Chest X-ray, AP view. Patient: 52 years old, sex M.
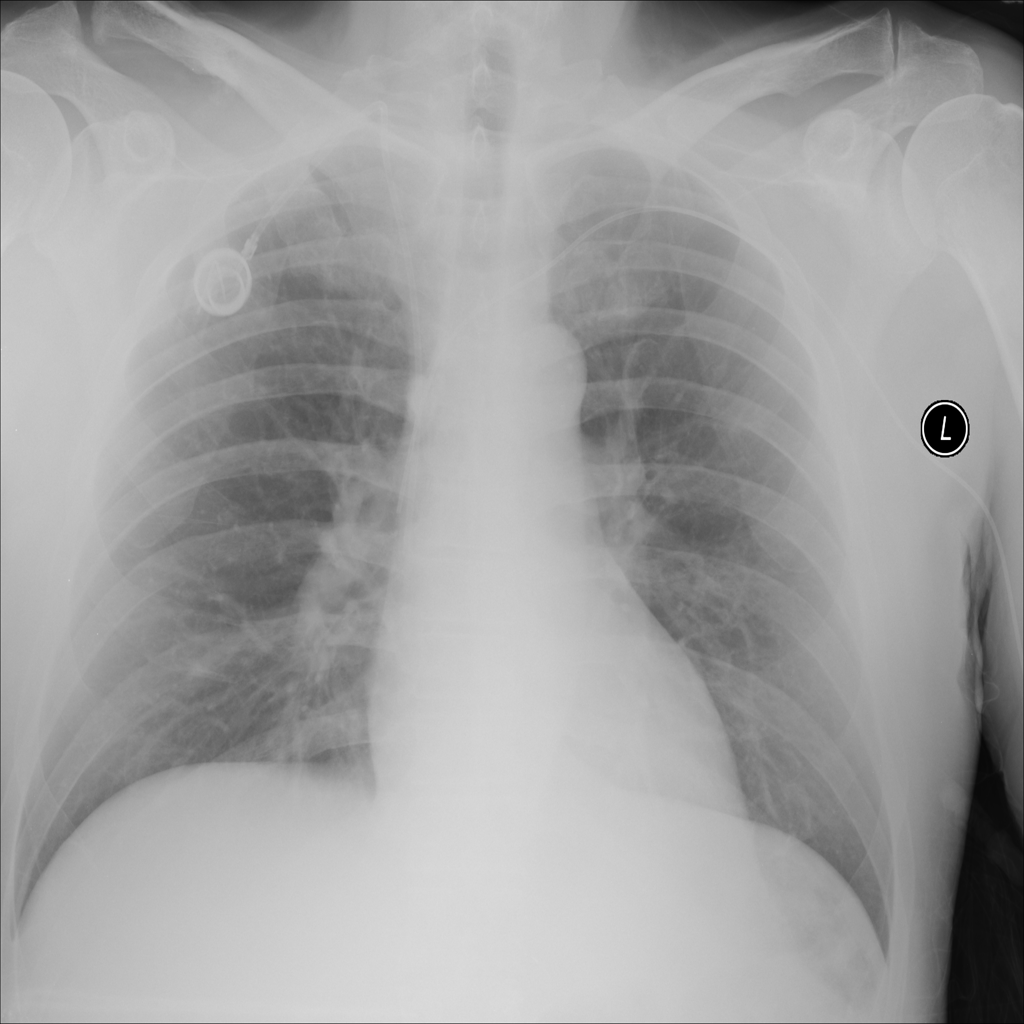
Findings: No Finding